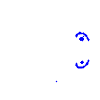
Particle: pion